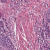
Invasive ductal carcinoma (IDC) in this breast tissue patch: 1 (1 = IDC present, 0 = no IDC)